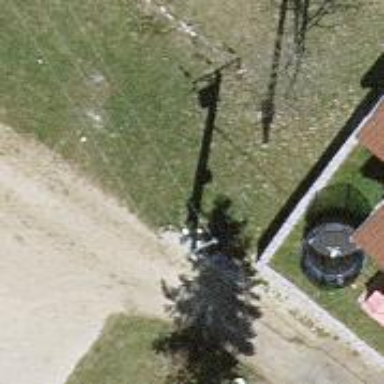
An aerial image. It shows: Main transformer on power pole. The pole is part of minor distribution substation.